К двум точкам $A$ и $B$, находящимся на одной горизонтали, между которыми расстояние $2 a$, прикреплена тонкая легкая нерастяжимая нить длиной $2 l$ (см. рисунок $a$). По нити без трения скользит маленькая тяжелая бусинка $C$. Ускорение свободного падения $g$.
Найдите частоту малых колебаний бусинки $\omega_{\perp}$ в плоскости, перпендикулярной отрезку, соединяющему точки крепления нити.
Найдите частоту малых колебаний бусинки $\omega_{\parallel}$ в вертикальной плоскости, проходящей через точки крепления нити.
При каком отношении $l / a$ траектория движения бусинки в проекции на горизонтальную плоскость может иметь вид, представленный на рисунке $б$? При решении задачи полезно воспользоваться формулой $ (1+x)^{1 / 2} \approx 1+\frac{1}{2} x-\frac{1}{8} x^{2}+\ldots $ при $x \ll 1$.
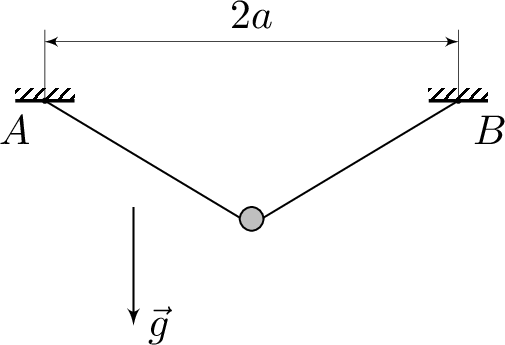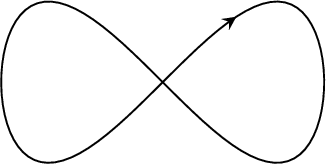
Найдите частоту малых колебаний бусинки $\omega_{\perp}$ в плоскости, перпендикулярной отрезку, соединяющему точки крепления нити.
Решение: В первом случае происходят колебания математического маятника с длиной подвеса $b=\sqrt{l^{2}-a^{2}}$: $$ \omega_{\perp}^{2}=\frac{g}{\sqrt{l^{2}-a^{2}}}. $$
Ответ: $$ \omega_{\perp}^{2}=\frac{g}{\sqrt{l^{2}-a^{2}}}. $$

Найдите частоту малых колебаний бусинки $\omega_{\parallel}$ в вертикальной плоскости, проходящей через точки крепления нити.
Решение: Так как нить нерастяжимая, то $A C+C B=2 l$. Следовательно, во втором случае бусинка $C$ движется по эллипсу с фокусами $A$ и $B$. Длина малой полуоси $b=\sqrt{l^{2}-a^{2}}$, большой полуоси — $l$. Уравнение эллипса: $$ \frac{x^{2}}{l^{2}}+\frac{y^{2}}{b^{2}}=1, \quad y=-b \sqrt{1-\frac{x^{2}}{l^{2}}} \approx-b+\frac{b x^{2}}{2 l^{2}} \cdot $$ Тогда получим: $\Delta y \approx b x^{2} / (2 l^{2})$. 3начит, при отклонении бусинки по горизонтали на $x$ потенциальная энергия возрастет на $$ \Delta \Pi=m g \Delta y \approx \frac{1}{2} m g b \frac{x^{2}}{l^{2}}. $$ Пусть кинетическая энергия бусинки $T \approx \frac{1}{2} m x^{2}$. Отсюда следует: $\omega_{\parallel}^{2} \approx g b / l^{2}$, то есть $\omega_{\parallel}^{2} \approx g \sqrt{l^{2}-a^{2}} / l^{2}$.
Ответ: $$ \omega_{\parallel}^{2} \approx g \sqrt{l^{2}-a^{2}} / l^{2}. $$

При каком отношении $l / a$ траектория движения бусинки в проекции на горизонтальную плоскость может иметь вид, представленный на рисунке $б$?
Решение: Из рисунка $б$ в условии задачи видно, что $\frac{\omega_{\perp}}{\omega_{\parallel}}=2$. Отсюда получаем: $$ a=\frac{\sqrt{3}}{2} l. $$
Ответ: $$ a=\frac{\sqrt{3}}{2} l. $$
Темы:
T, Механика, Динамика, Колебания, Всероссийские, Упругость